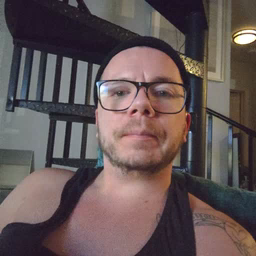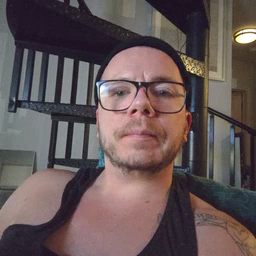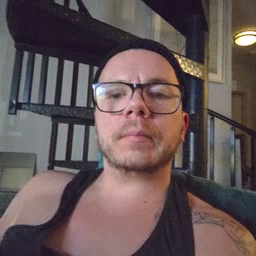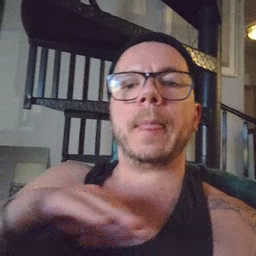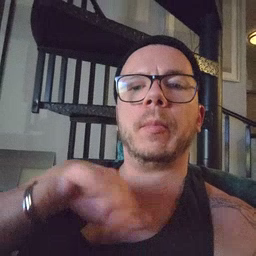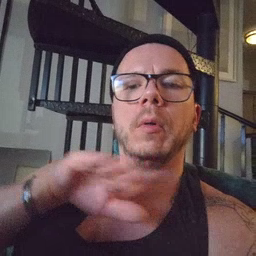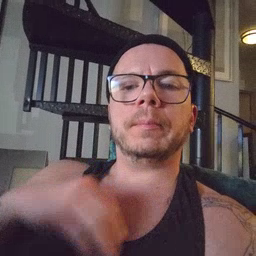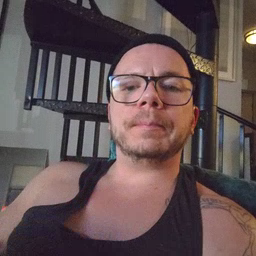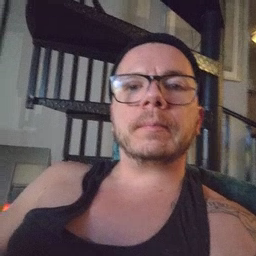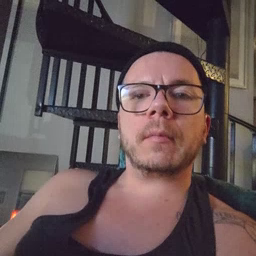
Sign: pool